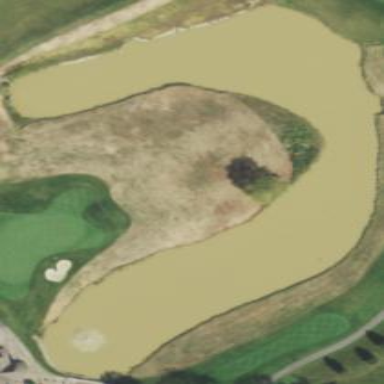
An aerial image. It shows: Water hazard on golf course. The hazard is natural water feature.